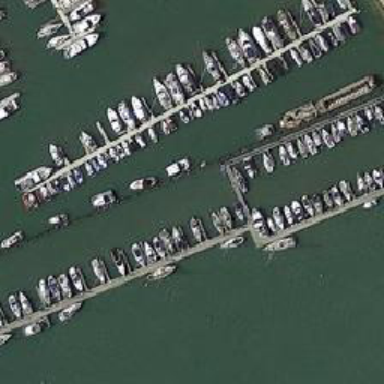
The harbor is dark green .